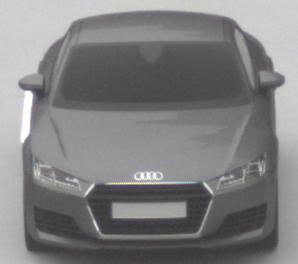
Make: Audi
Model: TT Coupé 1.8 TFSI
Detailed model: TT (8S) Coupé
Model produced from: 2015/08
Model produced until: 2018/06
Doors: 3
Color: gray
Road condition: dry road
Daytime: midday
Contrast: low contrast